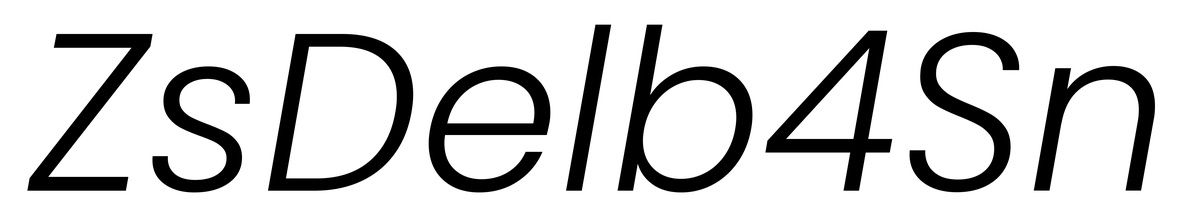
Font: Poppins-LightItalic